Question: >
<URL>
I've added a persisted computed column to a table.
'''
ALTER TABLE guest
ADD FullName AS
dbo.complicatedFunction(ISNULL(FirstName, N'') + ISNULL(LastName, '')) PERSISTED
GO
'''
I also added a non-clustered index on that field.
When I do a select from that table and include the column into a where statement it takes very long to execute.
I tried replacing the persisted column with the expression directly and it takes the same amount of time to execute, which led me to believe that FullName field is being recalculated for every row when I try to select something from that table.
How can I avoid that recalculation and get the query to use the index?

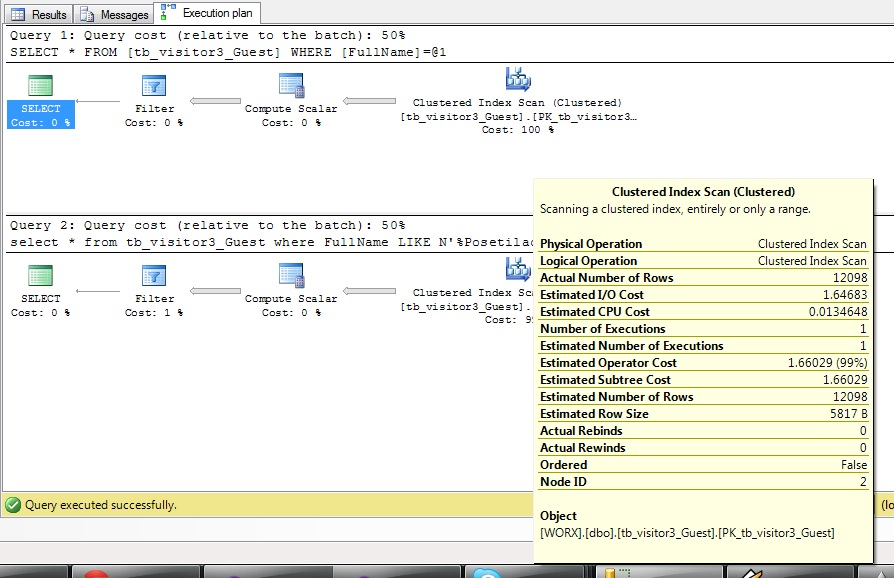
Answer: Martin Smith posted a link to a great explanation on why this is happening, and after reading through it, I replaced a call to the UDF with it's body and it solved my problem.